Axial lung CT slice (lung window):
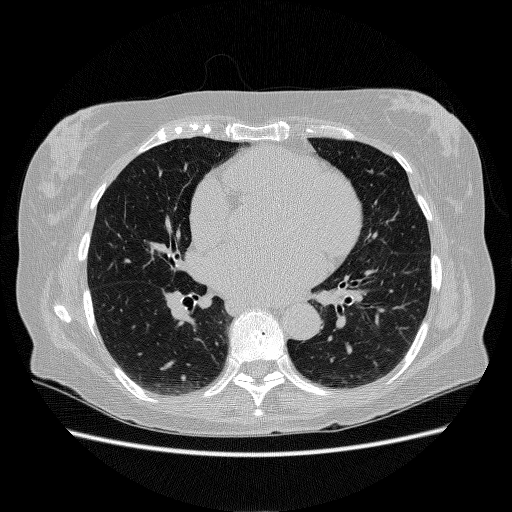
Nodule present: no